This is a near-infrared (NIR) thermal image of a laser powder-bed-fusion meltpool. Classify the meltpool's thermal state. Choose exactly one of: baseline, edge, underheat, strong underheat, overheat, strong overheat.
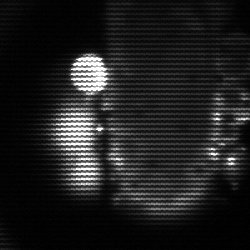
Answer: strong underheat